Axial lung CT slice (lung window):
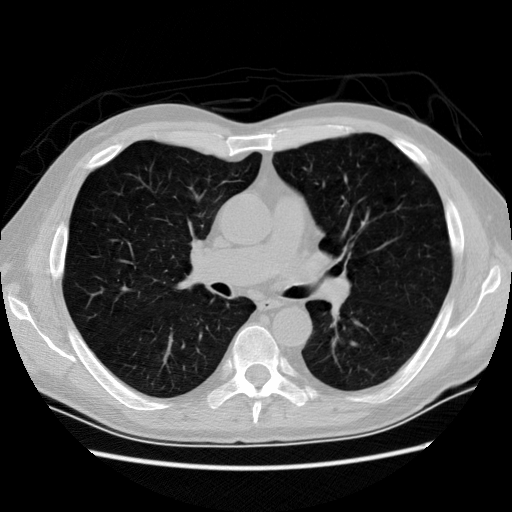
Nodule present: no